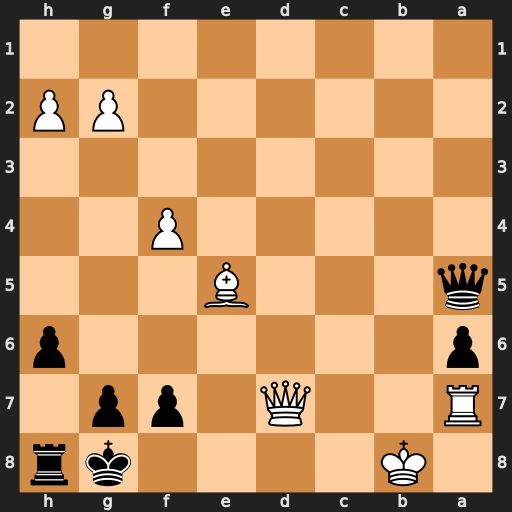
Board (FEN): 1K4kr/R2Q1pp1/p6p/q3B3/5P2/8/6PP/8
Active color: b
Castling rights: -
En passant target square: -
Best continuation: Qb6+ Rb7 Kh7+